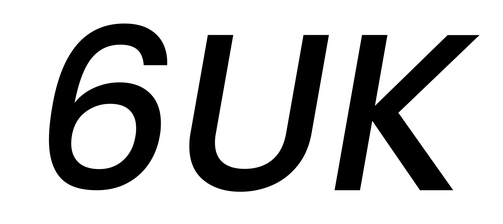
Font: Poppins-MediumItalic